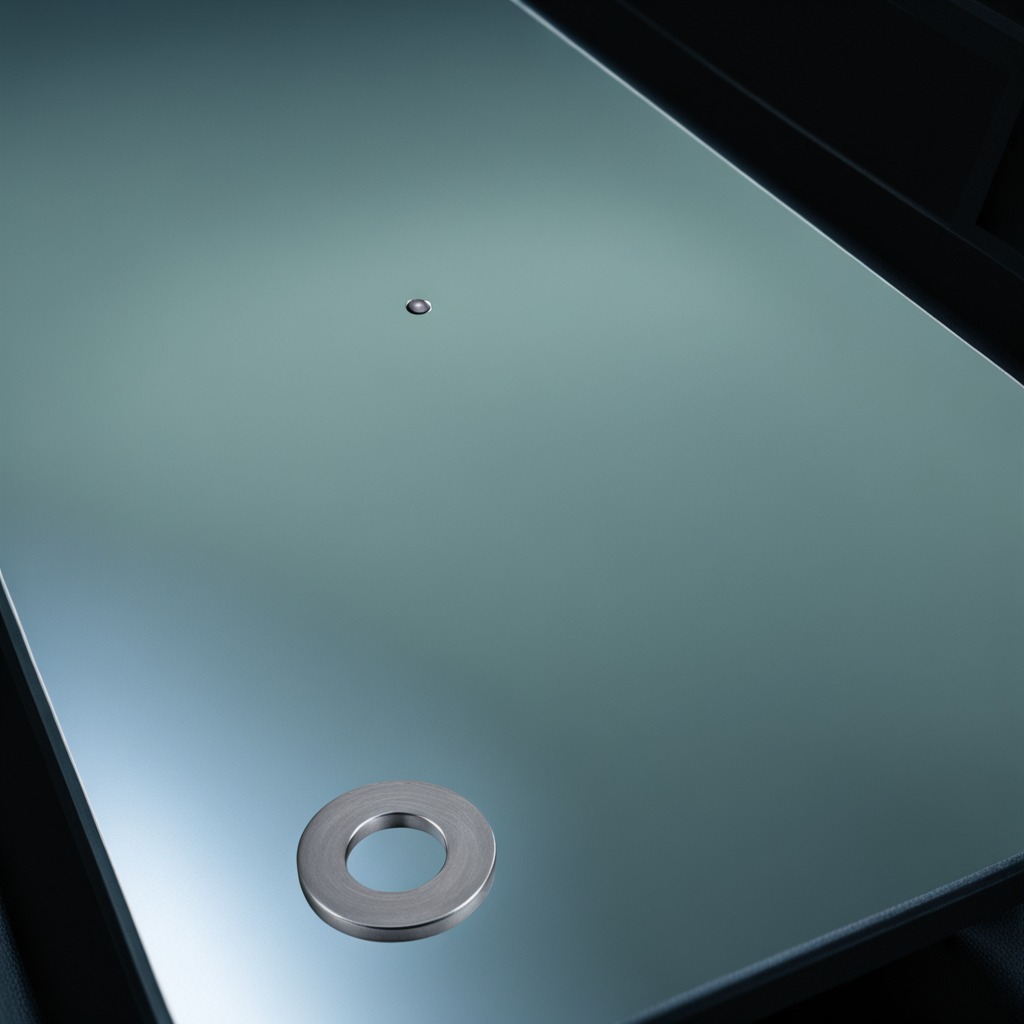
A flat metal washer is lying on the table.